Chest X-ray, PA view. Patient: 61 years old, sex M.
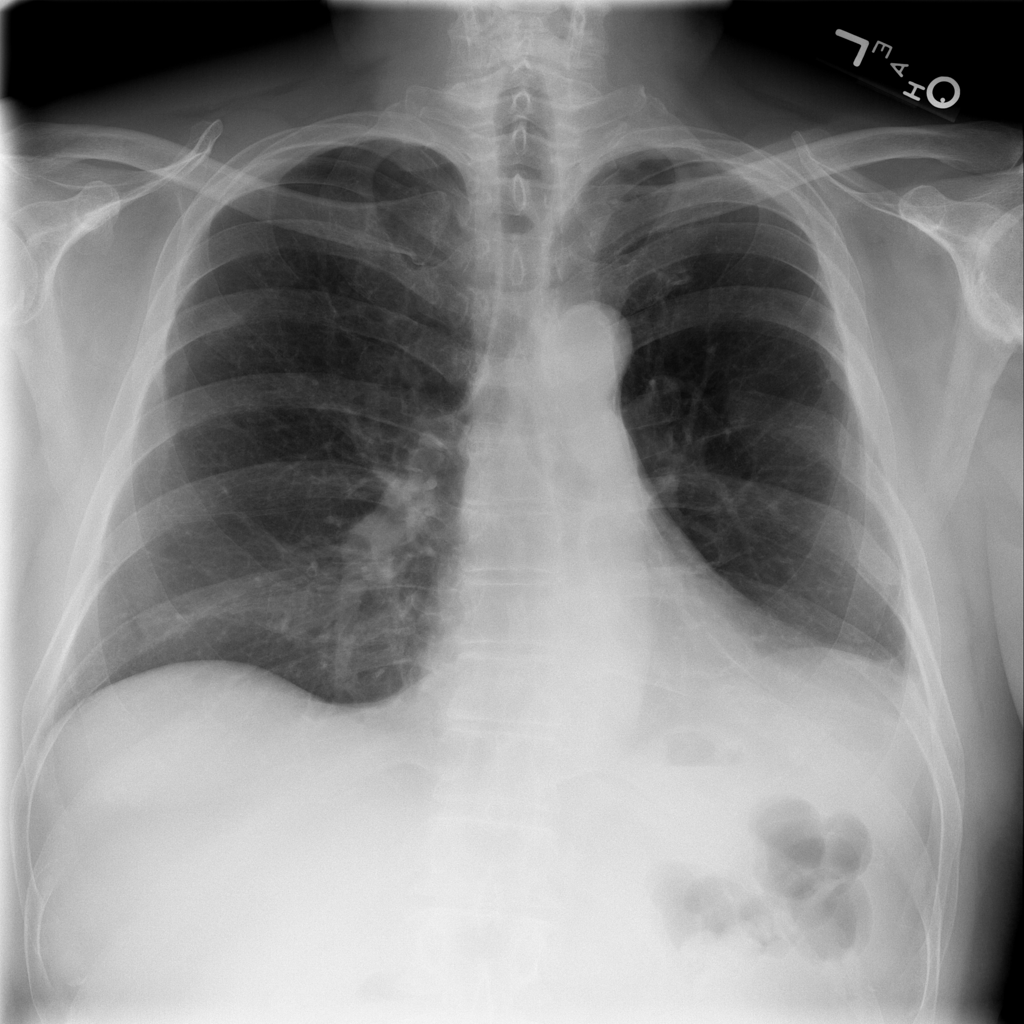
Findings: No Finding